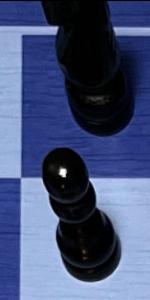
Label: Pawn_Black